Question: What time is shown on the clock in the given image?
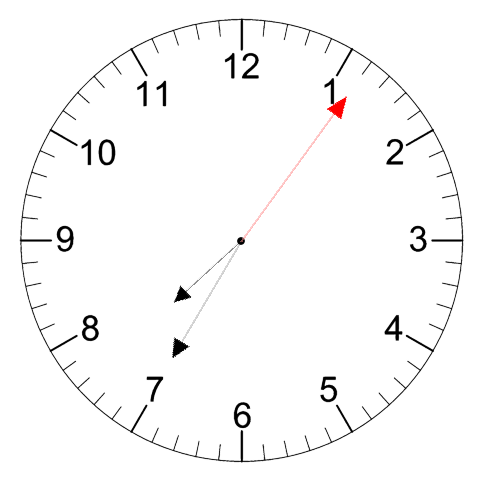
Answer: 07:35:06